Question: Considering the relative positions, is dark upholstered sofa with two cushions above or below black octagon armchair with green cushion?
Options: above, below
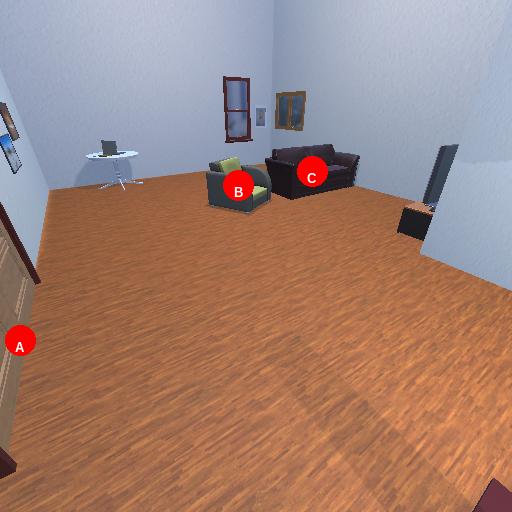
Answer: above